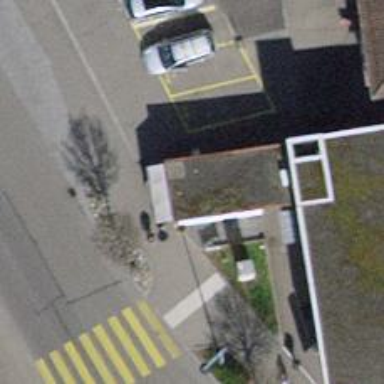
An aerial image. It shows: Kiosk.